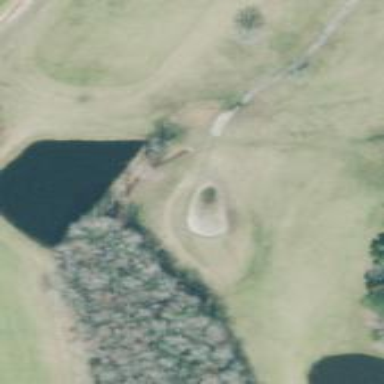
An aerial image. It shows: Water hazard in golf course. The hazard is natural water feature.